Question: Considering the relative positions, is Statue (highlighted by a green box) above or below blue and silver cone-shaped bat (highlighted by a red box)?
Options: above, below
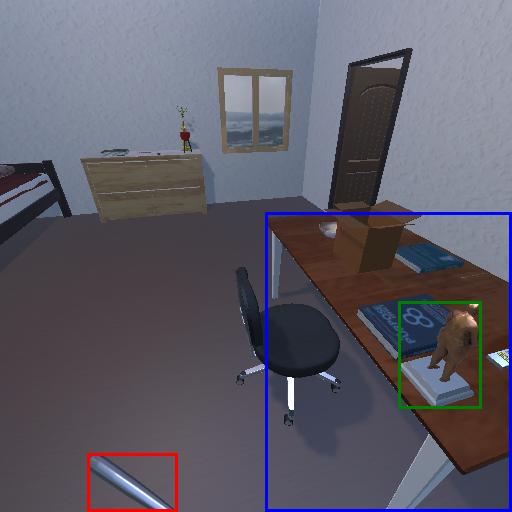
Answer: above